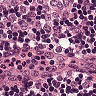
Metastatic tissue present: yes